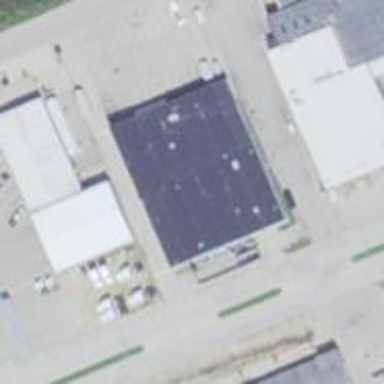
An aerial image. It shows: Industrial building.